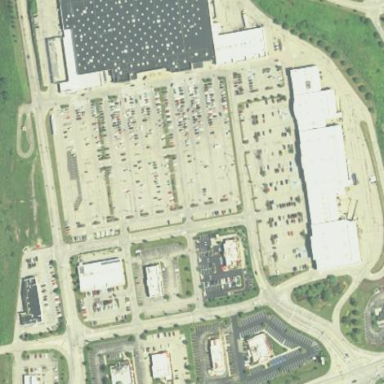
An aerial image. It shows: Retail area.